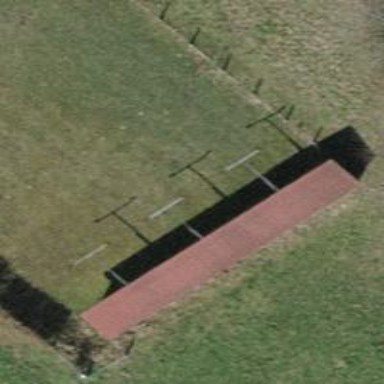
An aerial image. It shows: Shooting range.